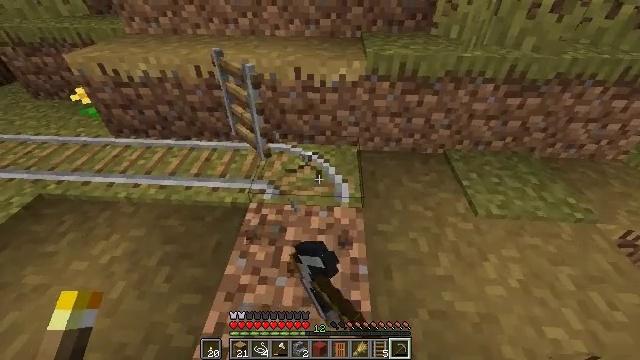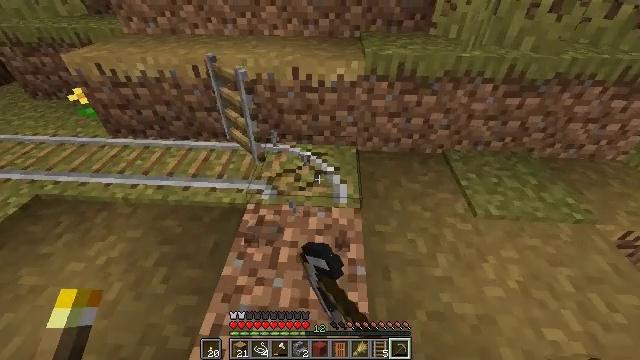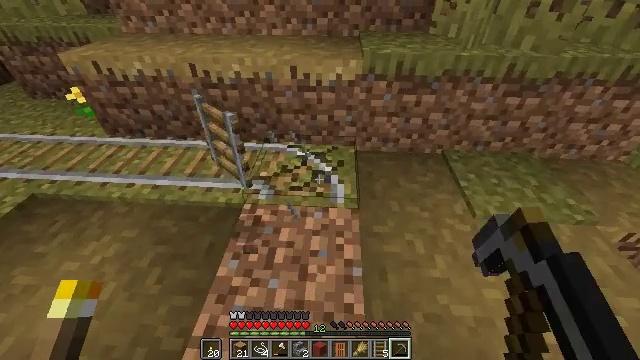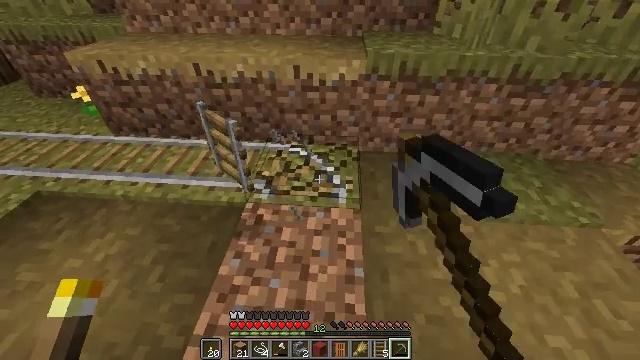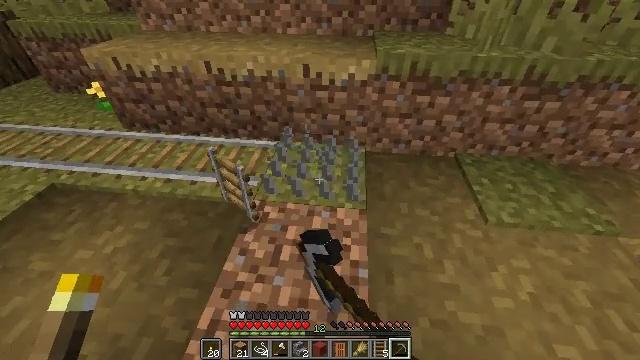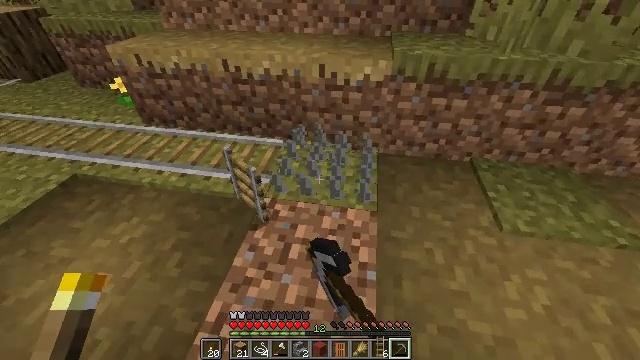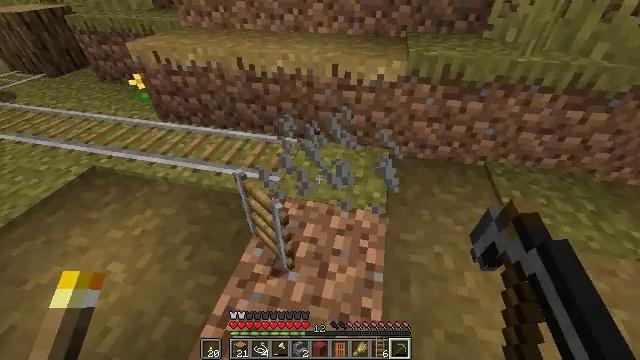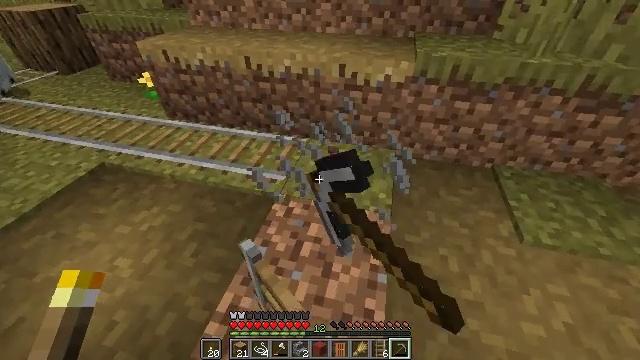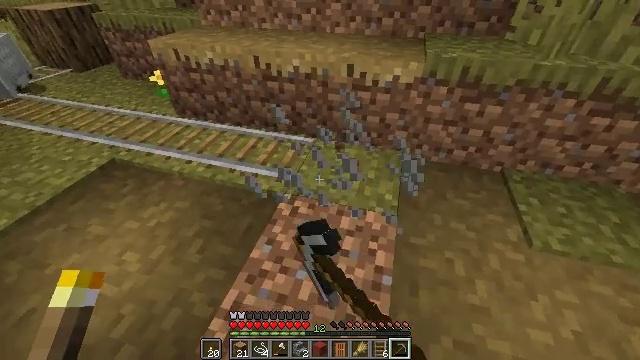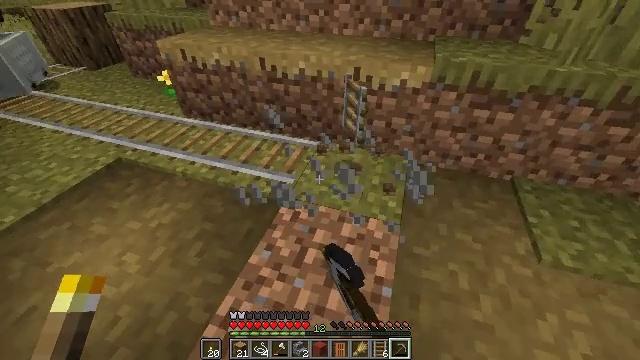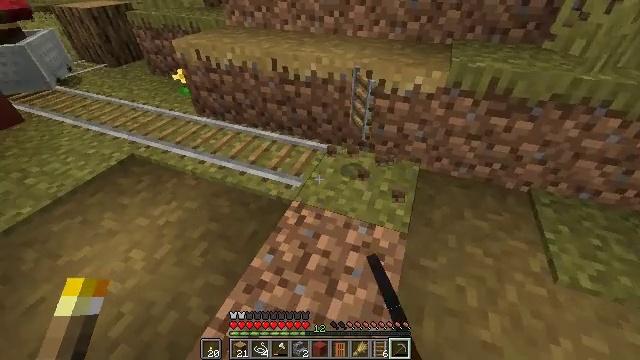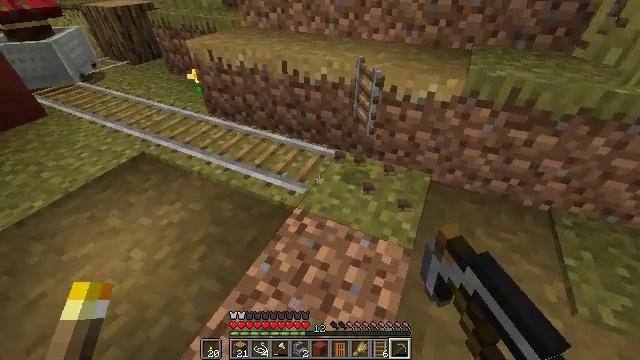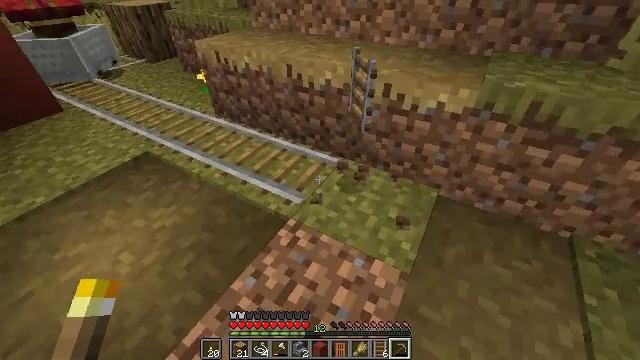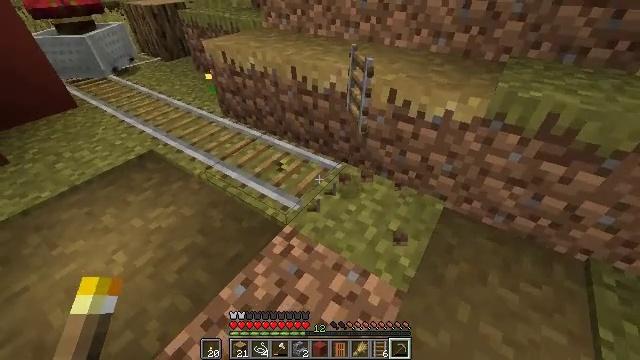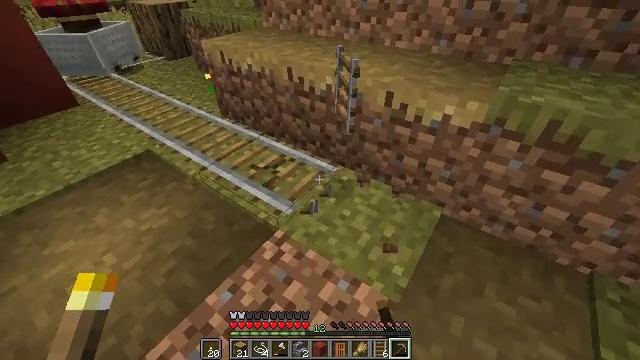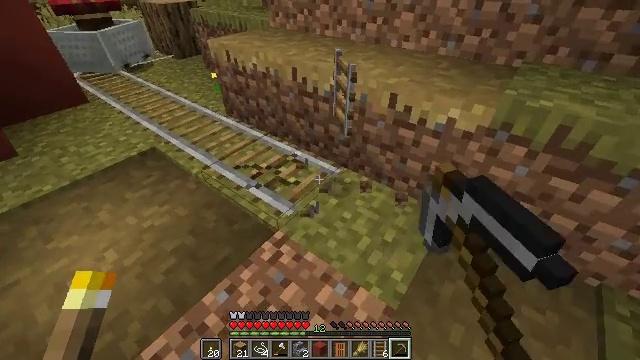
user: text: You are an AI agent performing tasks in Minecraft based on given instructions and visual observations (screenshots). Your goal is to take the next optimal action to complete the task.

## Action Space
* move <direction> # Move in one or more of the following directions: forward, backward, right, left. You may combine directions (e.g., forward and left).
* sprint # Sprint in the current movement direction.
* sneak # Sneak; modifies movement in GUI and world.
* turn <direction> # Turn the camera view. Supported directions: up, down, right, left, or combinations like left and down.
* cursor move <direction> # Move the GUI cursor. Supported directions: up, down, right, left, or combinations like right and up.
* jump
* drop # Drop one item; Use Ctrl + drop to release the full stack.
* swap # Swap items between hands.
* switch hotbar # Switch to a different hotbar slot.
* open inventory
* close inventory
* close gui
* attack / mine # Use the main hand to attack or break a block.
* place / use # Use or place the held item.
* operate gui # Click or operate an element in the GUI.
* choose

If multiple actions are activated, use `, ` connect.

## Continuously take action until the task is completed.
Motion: motion action
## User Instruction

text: Recycle the rail from an abandoned track.
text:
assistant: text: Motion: attack / mine
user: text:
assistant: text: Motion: attack / mine
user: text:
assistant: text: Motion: attack / mine
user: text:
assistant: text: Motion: turn left, attack / mine
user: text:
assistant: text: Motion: turn left, attack / mine
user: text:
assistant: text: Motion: turn left, attack / mine
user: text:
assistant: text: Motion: turn left, attack / mine
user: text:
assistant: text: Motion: turn left, attack / mine
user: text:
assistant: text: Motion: move forward and move right, turn left, attack / mine
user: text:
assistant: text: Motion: move forward and move right, turn left, attack / mine
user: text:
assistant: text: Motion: move forward and move right, turn left, attack / mine
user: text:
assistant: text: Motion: move forward and move right, turn left, attack / mine
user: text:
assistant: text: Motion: turn left, attack / mine
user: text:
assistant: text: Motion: turn left, attack / mine
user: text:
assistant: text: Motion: turn left, attack / mine
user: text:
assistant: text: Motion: turn left, attack / mine
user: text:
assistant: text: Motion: turn left, attack / mine
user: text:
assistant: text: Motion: turn left, attack / mine
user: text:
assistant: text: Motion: turn left, attack / mine
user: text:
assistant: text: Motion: turn left, attack / mine
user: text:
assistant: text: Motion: turn left, attack / mine
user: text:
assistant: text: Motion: attack / mine
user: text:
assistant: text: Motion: move forward, attack / mine
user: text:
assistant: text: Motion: move forward, turn left, attack / mine
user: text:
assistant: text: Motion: move forward, turn left, attack / mine
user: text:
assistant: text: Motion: move forward, turn left, attack / mine
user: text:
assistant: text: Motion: move forward, turn left, attack / mine
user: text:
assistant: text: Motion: turn left, attack / mine
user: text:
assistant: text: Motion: turn left, attack / mine
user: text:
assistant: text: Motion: turn left, attack / mine